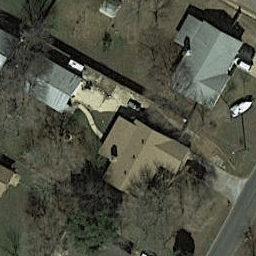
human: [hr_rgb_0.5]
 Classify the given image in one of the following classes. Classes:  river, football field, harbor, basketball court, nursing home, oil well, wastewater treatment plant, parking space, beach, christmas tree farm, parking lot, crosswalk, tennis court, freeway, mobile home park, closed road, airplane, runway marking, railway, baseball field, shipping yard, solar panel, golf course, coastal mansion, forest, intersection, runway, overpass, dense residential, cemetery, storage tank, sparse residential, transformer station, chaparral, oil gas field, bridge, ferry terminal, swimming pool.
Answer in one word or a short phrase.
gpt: sparse residential